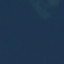
Label: SeaLake